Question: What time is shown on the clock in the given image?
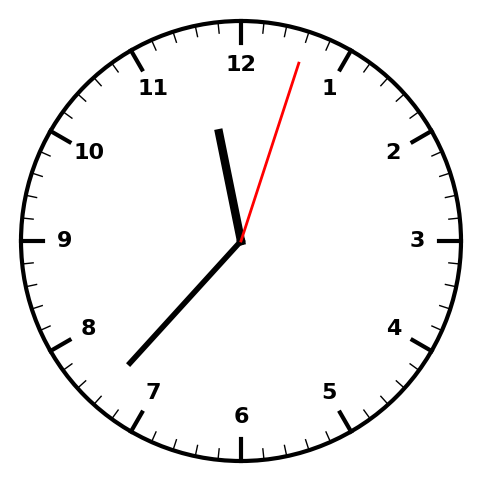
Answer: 11:37:03